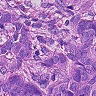
Metastatic tissue present: yes